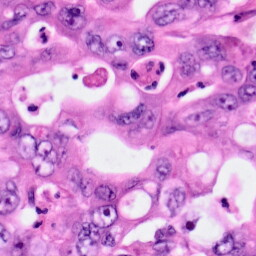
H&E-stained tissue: Pancreatic